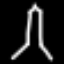
Label: The Eiffel Tower